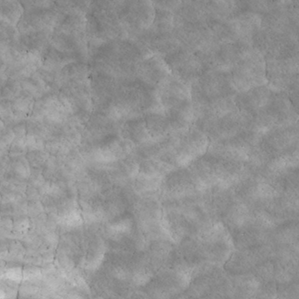
Label: non_frost